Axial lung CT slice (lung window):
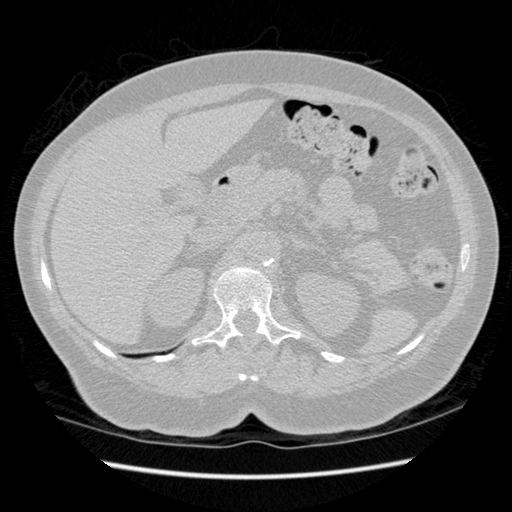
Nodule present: no